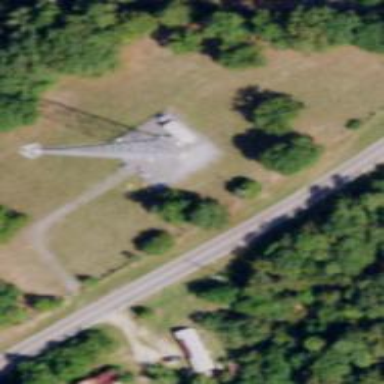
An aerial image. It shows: Mast tower used for communication.